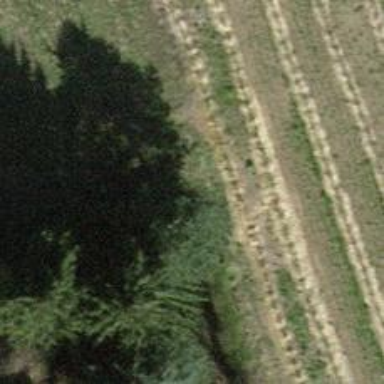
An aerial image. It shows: Hedge acting as barrier.